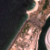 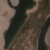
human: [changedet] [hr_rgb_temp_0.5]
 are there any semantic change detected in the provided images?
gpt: An island appeared near the shore.